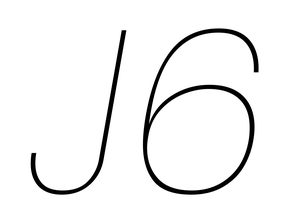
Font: Poppins-ThinItalic